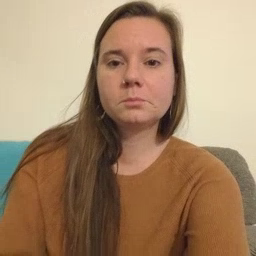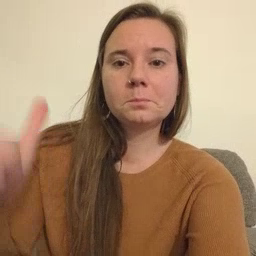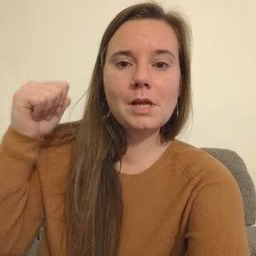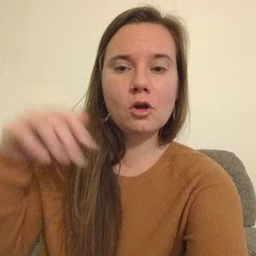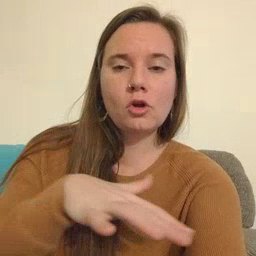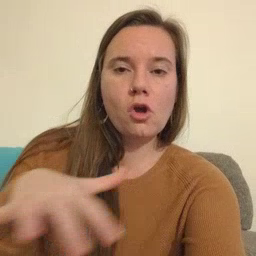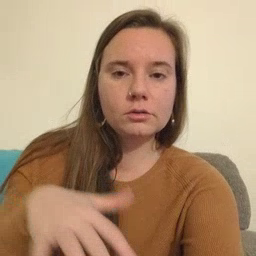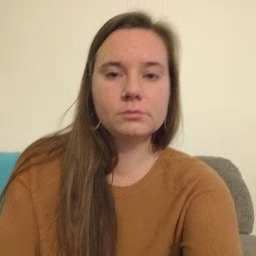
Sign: backyard